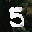
Label: 5